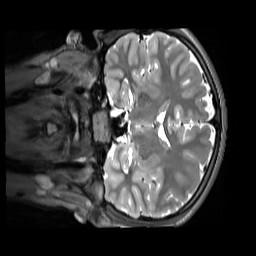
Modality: T2w
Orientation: coronal
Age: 13
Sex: male
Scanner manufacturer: siemens
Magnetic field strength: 3 T
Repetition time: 3.2 s
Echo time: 0.408 s